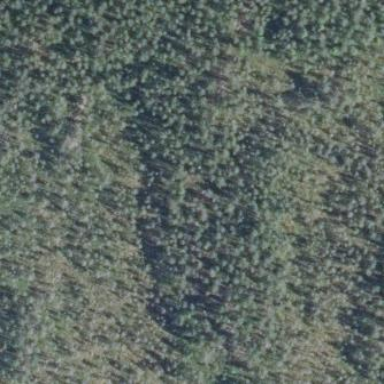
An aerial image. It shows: Woodland with needle-leaved trees.